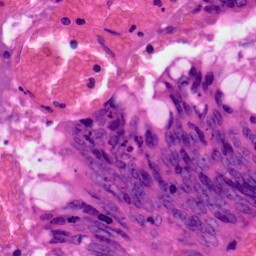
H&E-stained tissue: Colon